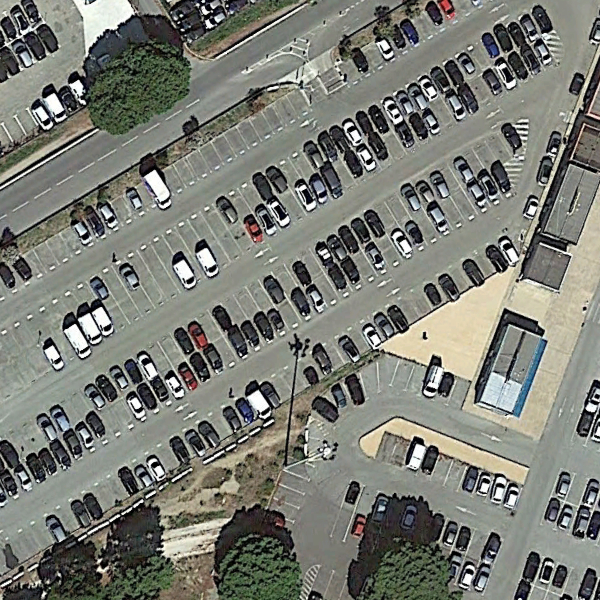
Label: Parking